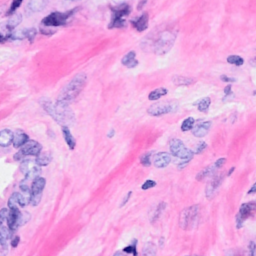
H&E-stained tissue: Breast